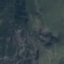
Land use / land cover: HerbaceousVegetation